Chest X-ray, PA view. Patient: 42 years old, sex M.
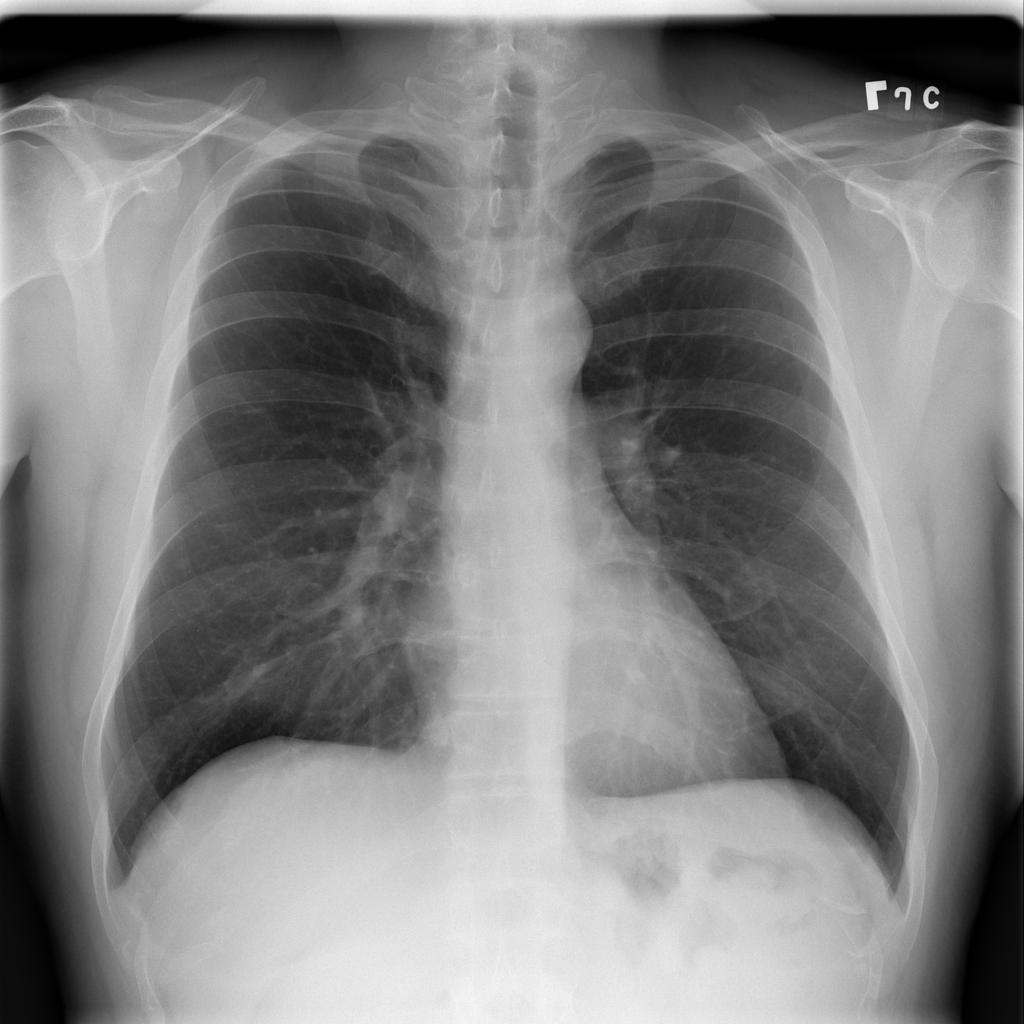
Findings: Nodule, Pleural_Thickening